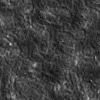
Atmospheric dust classification: not_dusty